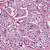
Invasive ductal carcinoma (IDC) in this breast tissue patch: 1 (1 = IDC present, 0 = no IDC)